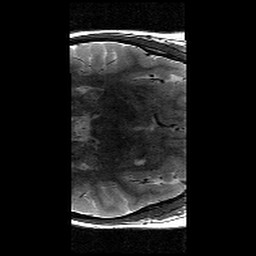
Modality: T2w
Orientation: axial
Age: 12
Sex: female
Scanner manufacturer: siemens
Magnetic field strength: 3 T
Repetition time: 9.23 s
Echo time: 0.067 s